Field crop: maize
Growth stage: 2
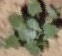
Species: chenopodium